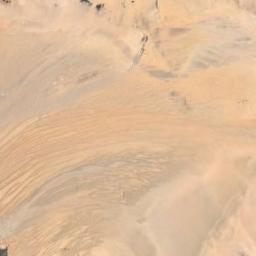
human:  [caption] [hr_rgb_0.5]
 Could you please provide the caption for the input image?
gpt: It is a large piece of smooth yellow desert .

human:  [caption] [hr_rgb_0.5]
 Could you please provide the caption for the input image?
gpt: The desert has yellow sand and flat terrain .

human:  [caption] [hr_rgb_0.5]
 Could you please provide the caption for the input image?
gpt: There are white desert with lines of bare land .

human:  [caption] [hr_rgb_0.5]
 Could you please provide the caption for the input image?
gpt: There are some ravines in this desert .

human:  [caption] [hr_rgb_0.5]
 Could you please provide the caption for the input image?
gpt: A yellow desert covered with sand .